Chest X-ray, PA view. Patient: 40 years old, sex F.
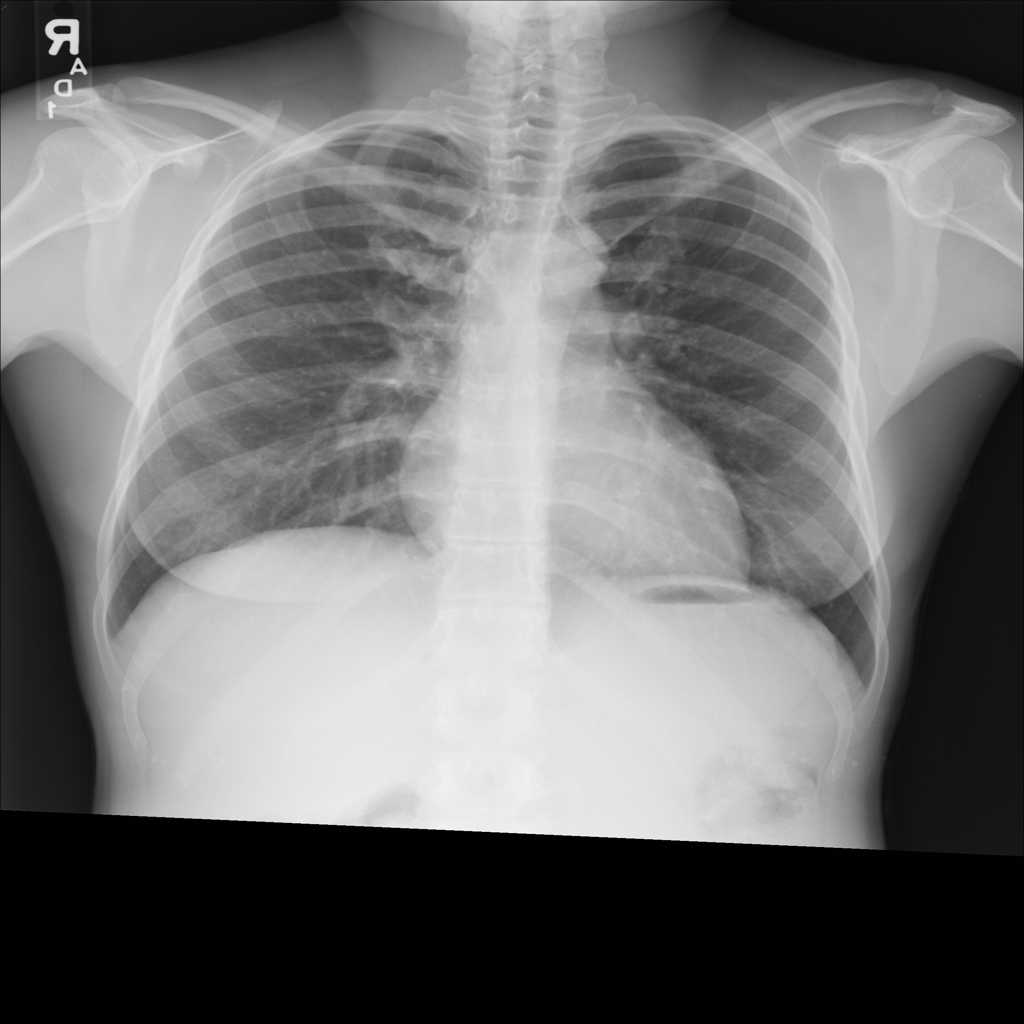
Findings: No Finding